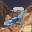
Label: 2